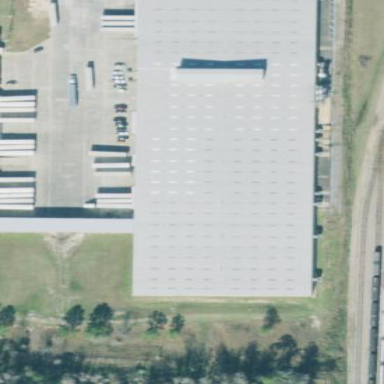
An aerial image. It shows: Warehouse building.